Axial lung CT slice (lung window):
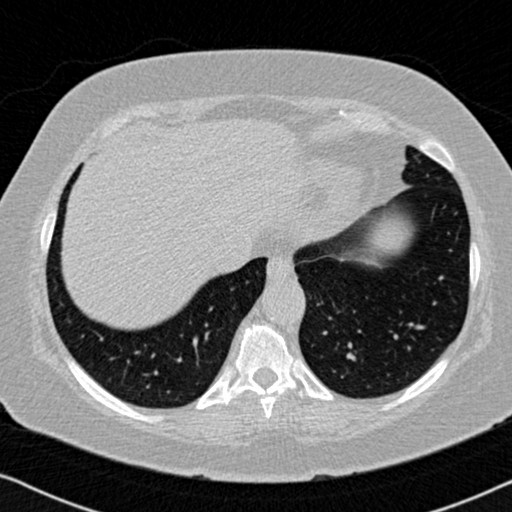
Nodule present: no